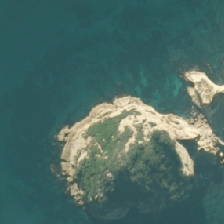
Land cover: indigenous_forest